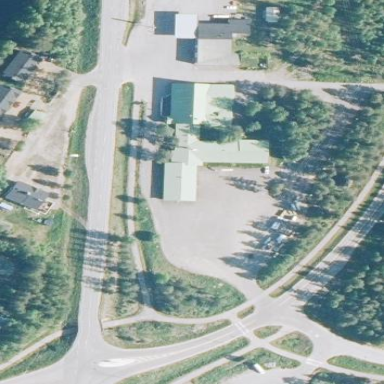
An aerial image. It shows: Hotel building.